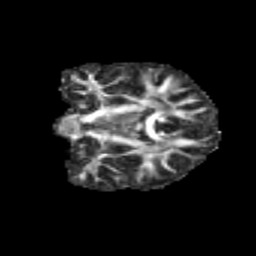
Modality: FA
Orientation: coronal
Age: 12
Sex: male
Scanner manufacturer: siemens
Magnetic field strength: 3 T
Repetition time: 3.8 s
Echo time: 0.07 s